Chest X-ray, AP view. Patient: 19 years old, sex F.
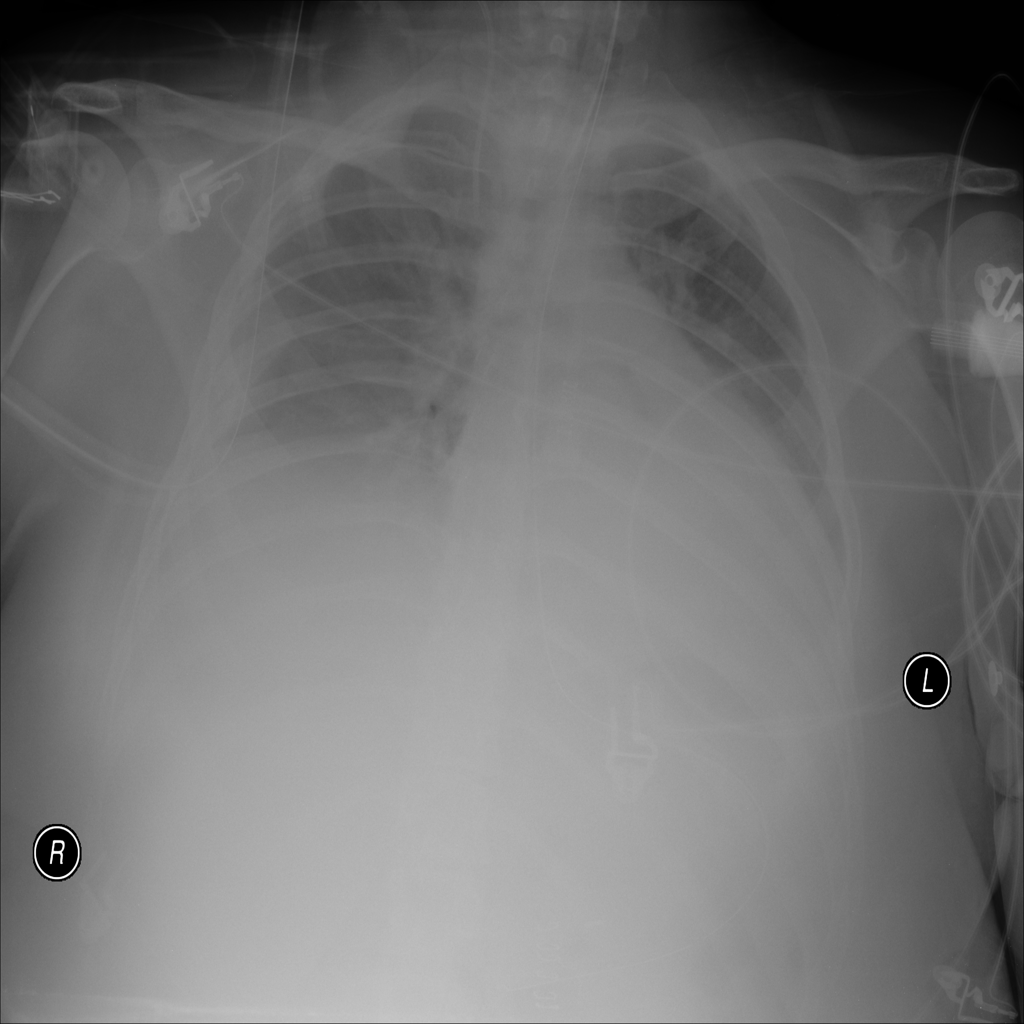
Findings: Edema